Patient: sex M, age 58
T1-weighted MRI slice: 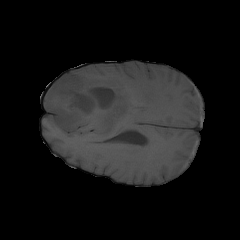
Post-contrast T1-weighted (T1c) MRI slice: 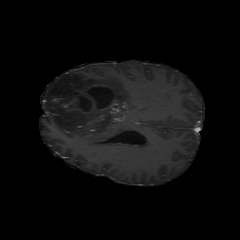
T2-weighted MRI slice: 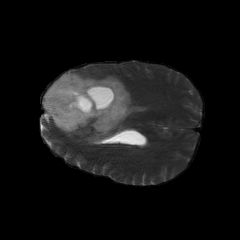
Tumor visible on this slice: yes
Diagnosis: Astrocytoma, IDH-mutant
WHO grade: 4